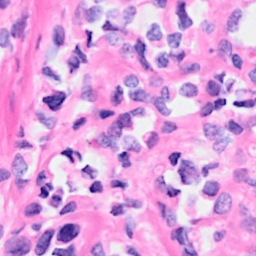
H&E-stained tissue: Breast